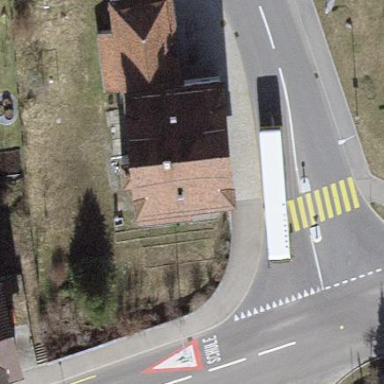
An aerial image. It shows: Detached building with gabled roof.